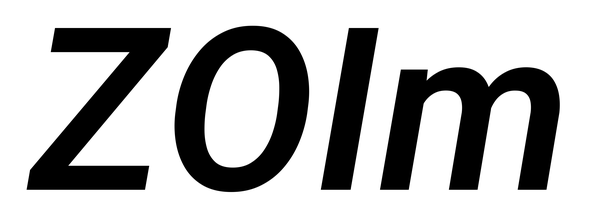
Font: Roboto-Italic_SemiBold_Italic